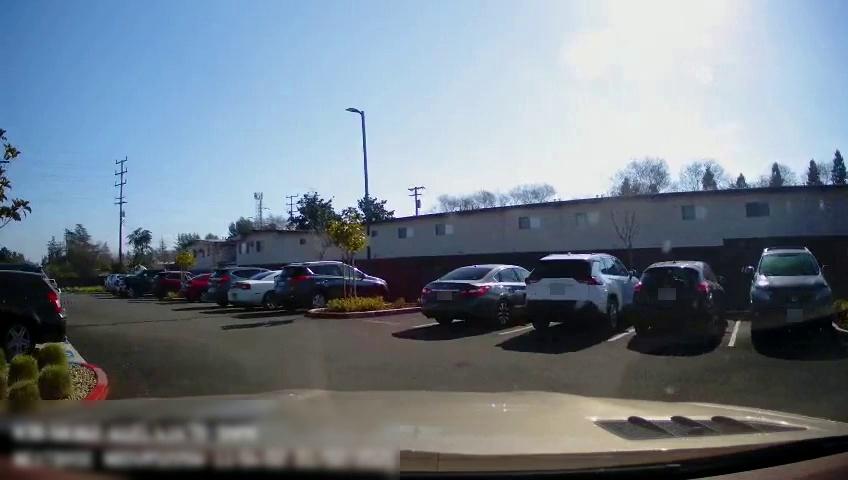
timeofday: Day
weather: Sunny
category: Drivable Space
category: Vehicles | Car
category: Vehicles | SUV
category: Vehicles | Car
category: Vehicles | SUV
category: Vehicles | SUV
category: Vehicles | SUV
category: Vehicles | Car
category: Vehicles | SUV
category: Vehicles | Car
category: Vehicles | SUV
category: Vehicles | Truck
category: Vehicles | SUV
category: Vehicles | SUV